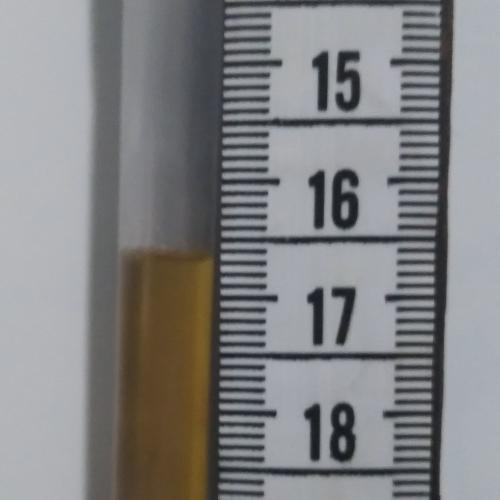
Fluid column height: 16.7 cm